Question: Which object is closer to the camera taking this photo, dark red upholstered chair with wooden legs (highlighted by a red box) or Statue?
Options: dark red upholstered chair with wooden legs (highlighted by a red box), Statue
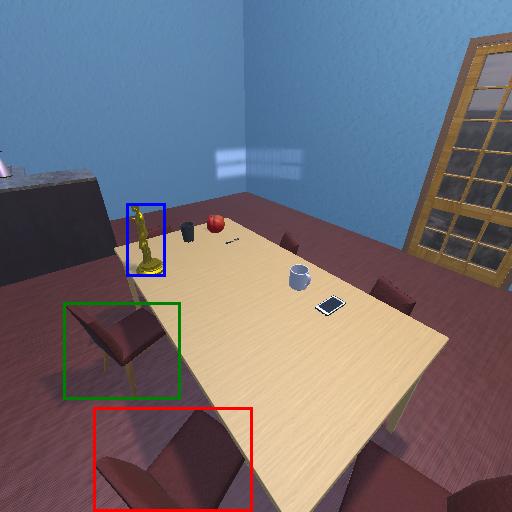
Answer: dark red upholstered chair with wooden legs (highlighted by a red box)